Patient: sex F, age 52
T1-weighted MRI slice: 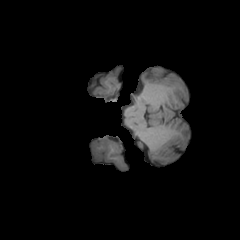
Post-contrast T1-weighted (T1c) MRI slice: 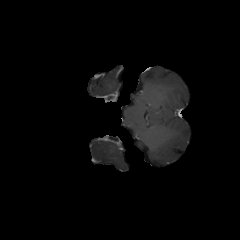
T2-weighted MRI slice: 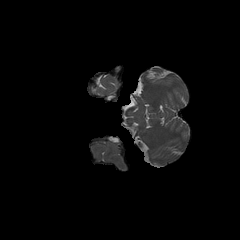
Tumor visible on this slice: no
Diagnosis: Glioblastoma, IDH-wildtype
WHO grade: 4